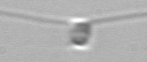
Label: Chaetoceros_similis